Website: bh-photo
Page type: payment
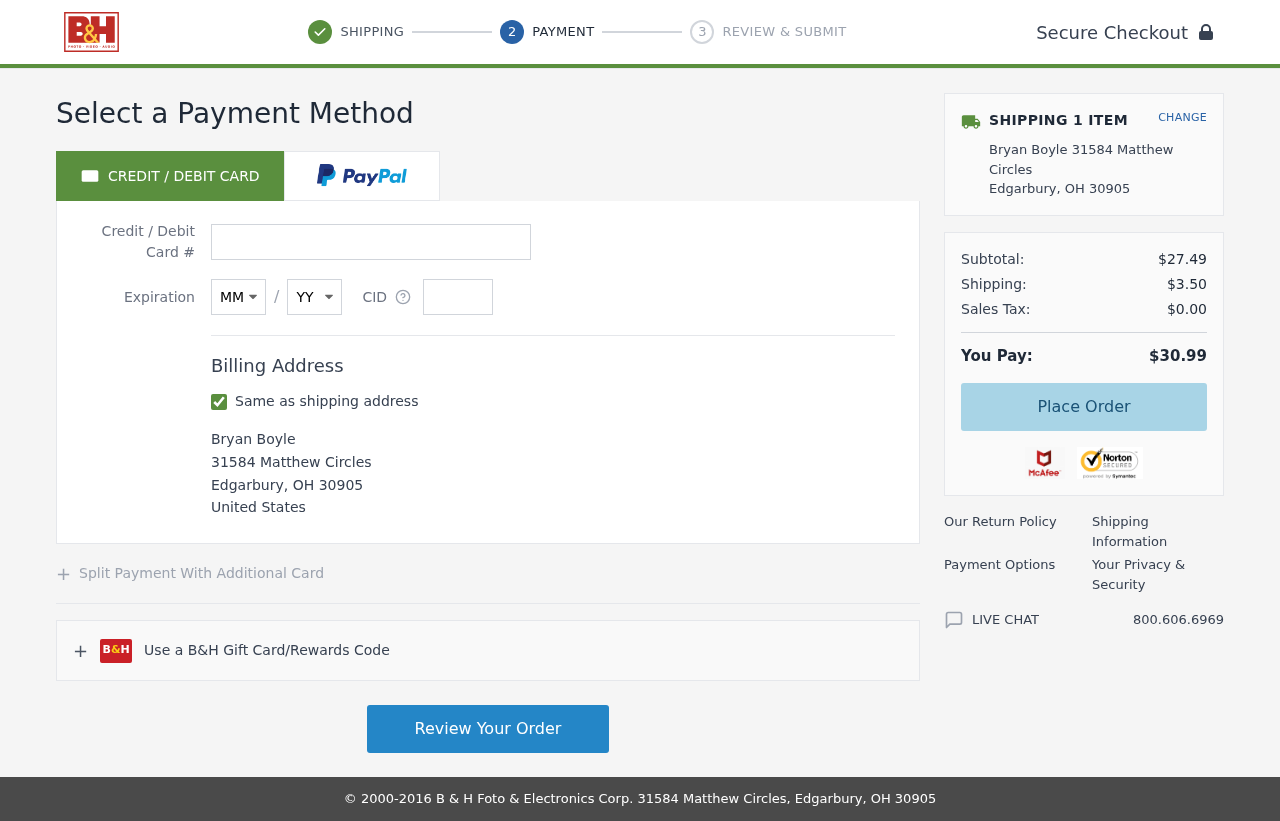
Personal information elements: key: PII_CARD_CVV
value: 509
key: PII_CARD_EXPIRY_MONTH
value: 10
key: PII_CARD_EXPIRY_YEAR
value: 28
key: PII_CARD_NUMBER
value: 6525 8273 4009 5511
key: PII_CITY
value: Edgarbury
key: PII_COUNTRY
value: United States
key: PII_FULLNAME
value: Bryan Boyle
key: PII_POSTCODE
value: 30905
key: PII_STATE_ABBR
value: OH
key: PII_STREET
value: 31584 Matthew Circles
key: PII_FULLNAME2
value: Bryan Boyle
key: PII_STREET2
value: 31584 Matthew Circles
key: PII_CITY2
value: Edgarbury
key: PII_STATE_ABBR2
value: OH
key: PII_POSTCODE2
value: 30905
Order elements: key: ORDER_NUM_ITEMS
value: SHIPPING 1 ITEM
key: ORDER_SUBTOTAL
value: $27.49
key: ORDER_SHIPPING_COST
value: $3.50
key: ORDER_TAX
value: $0.00
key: ORDER_TOTAL
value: $30.99